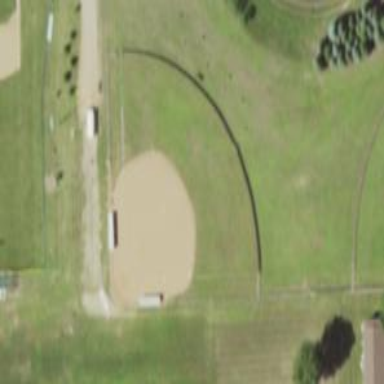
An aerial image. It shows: Softball pitch for leisure land activities.